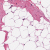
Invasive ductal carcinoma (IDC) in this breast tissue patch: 0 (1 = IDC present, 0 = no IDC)